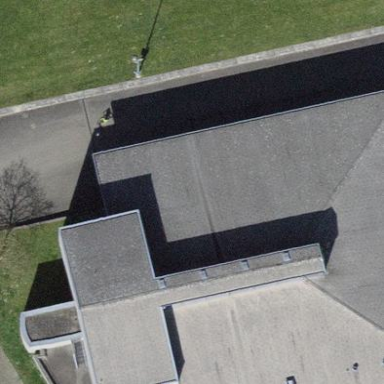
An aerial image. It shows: Community centre building.